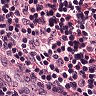
Metastatic tissue present: no